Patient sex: M
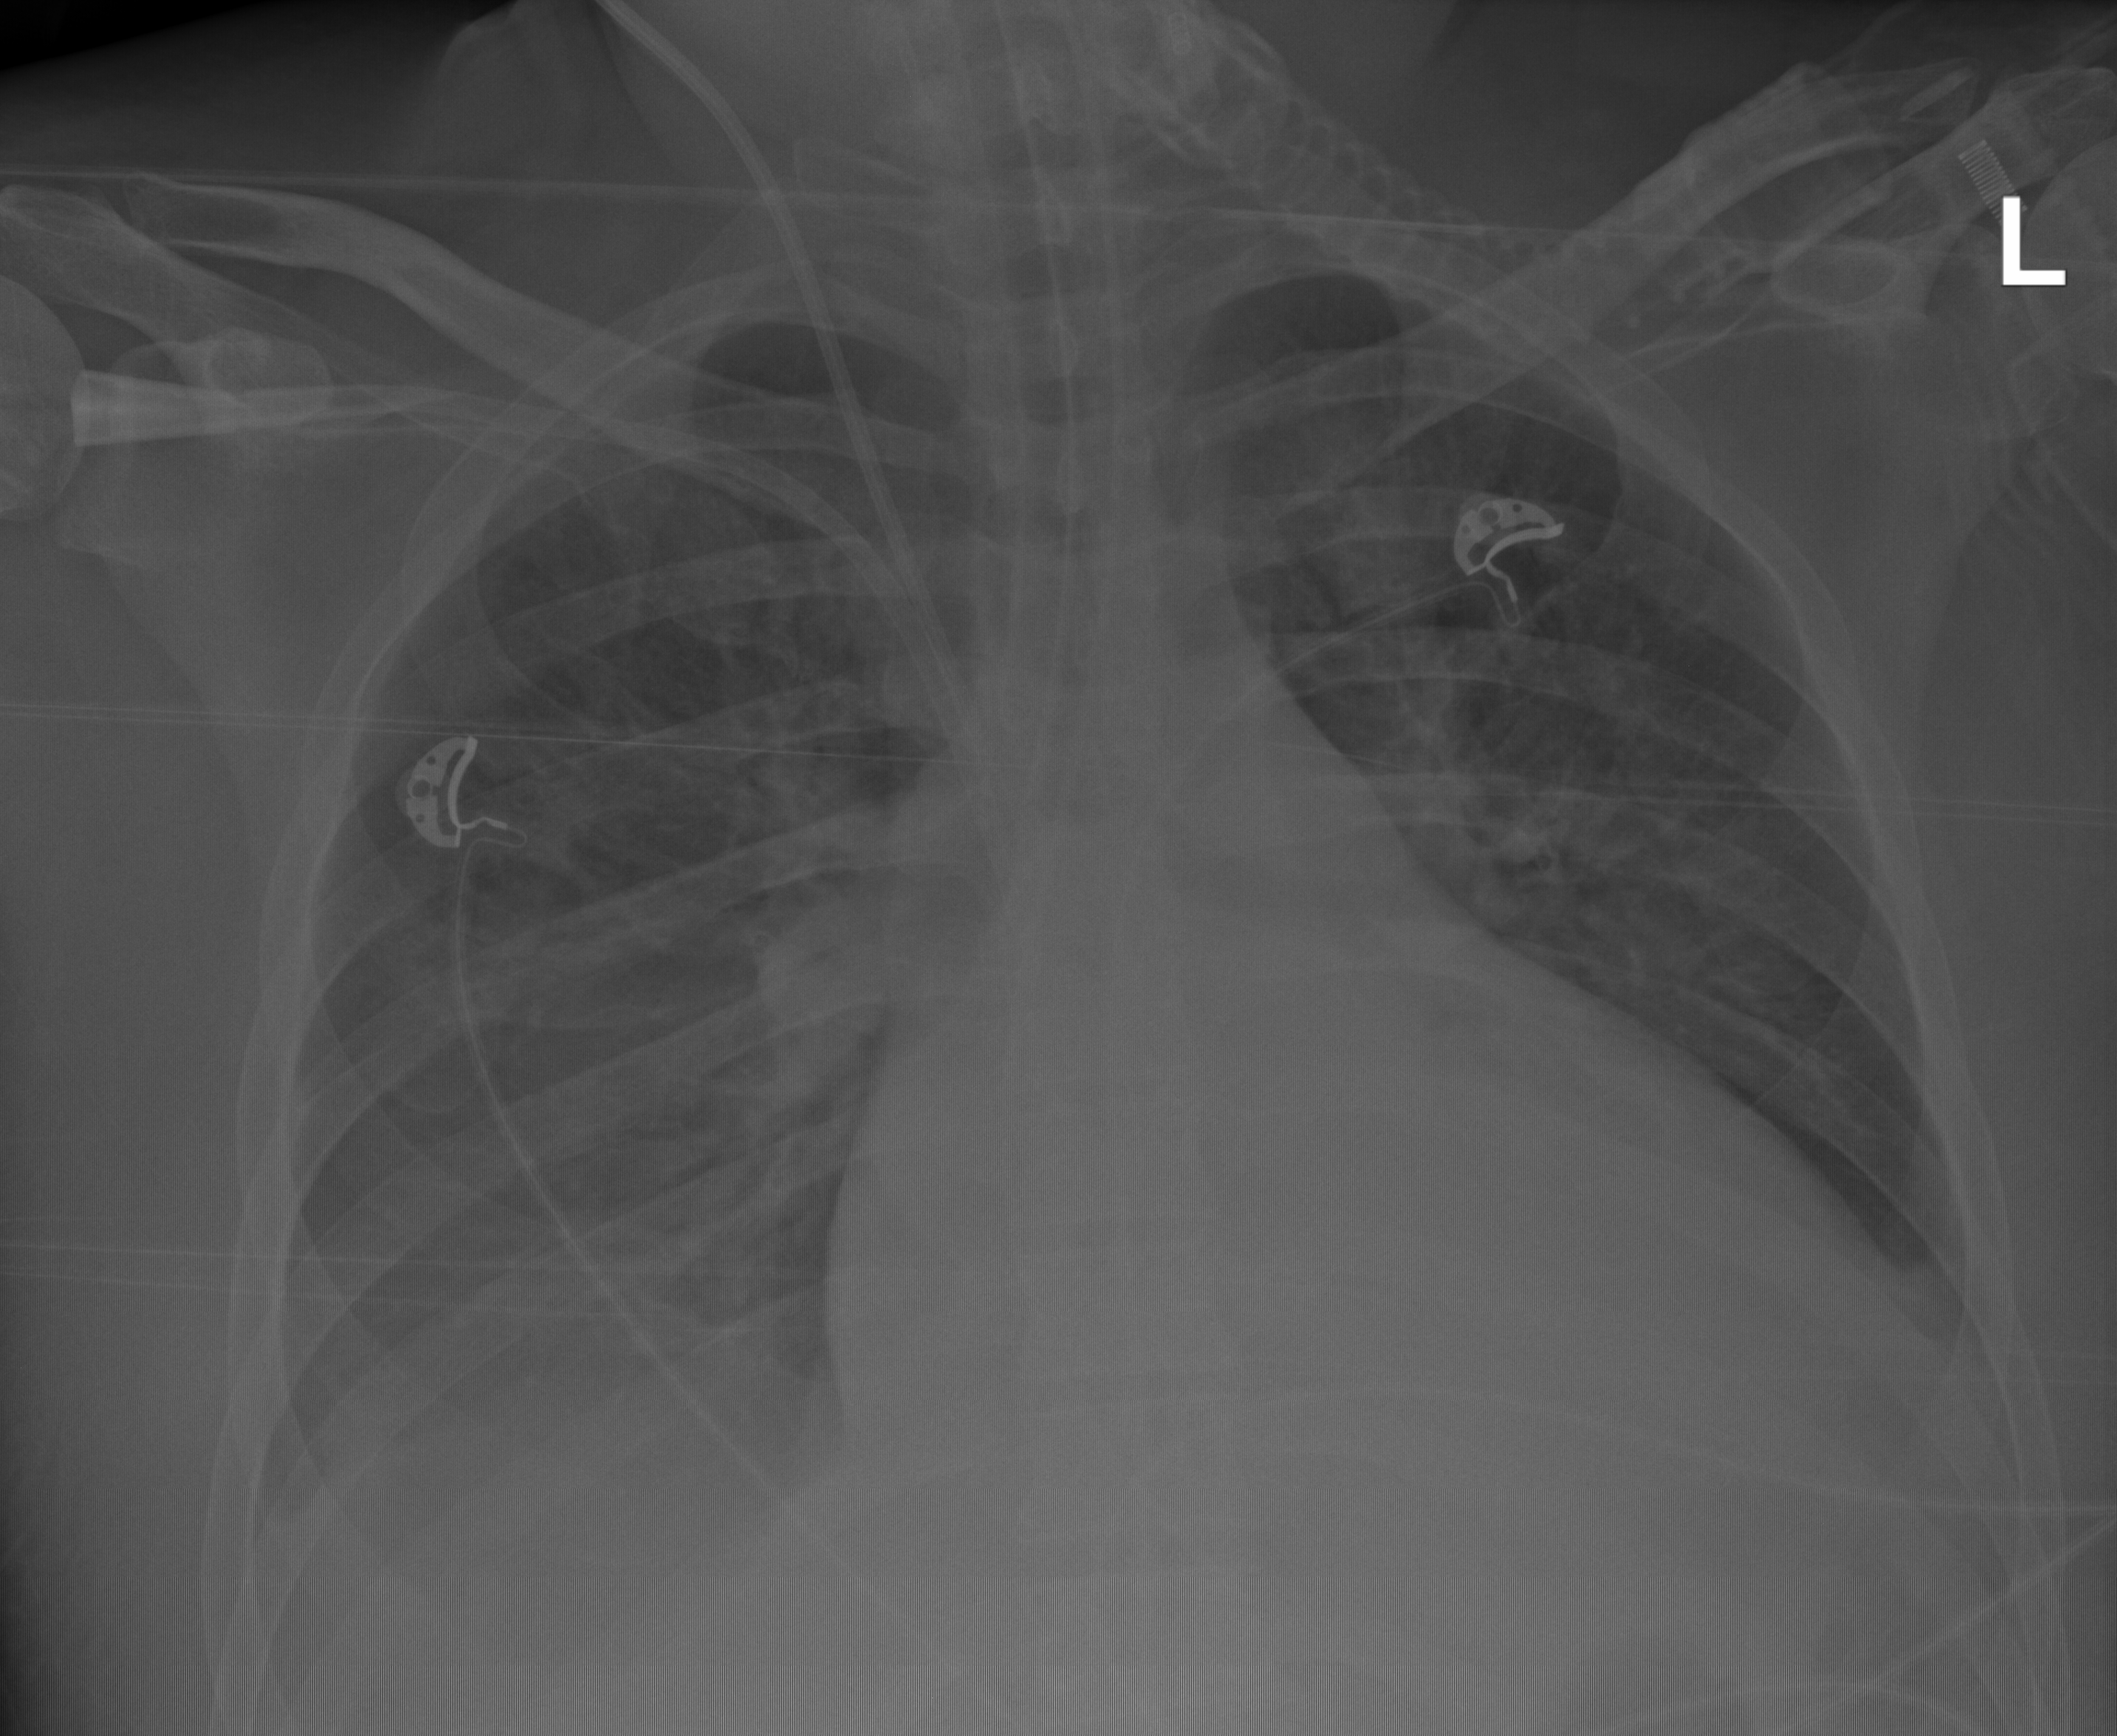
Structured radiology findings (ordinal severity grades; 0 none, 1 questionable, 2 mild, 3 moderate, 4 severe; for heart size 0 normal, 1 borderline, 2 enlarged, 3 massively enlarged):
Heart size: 2
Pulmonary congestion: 1
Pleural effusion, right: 2
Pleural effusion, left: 2
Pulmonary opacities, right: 2
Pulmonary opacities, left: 0
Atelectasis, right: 2
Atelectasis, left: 0